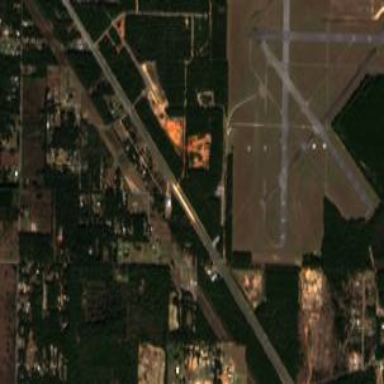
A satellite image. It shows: Military airfield located within aerodrome.